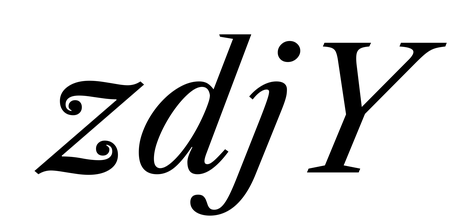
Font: LibreCaslonText-Italic_Italic